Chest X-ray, AP view. Patient: 64 years old, sex F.
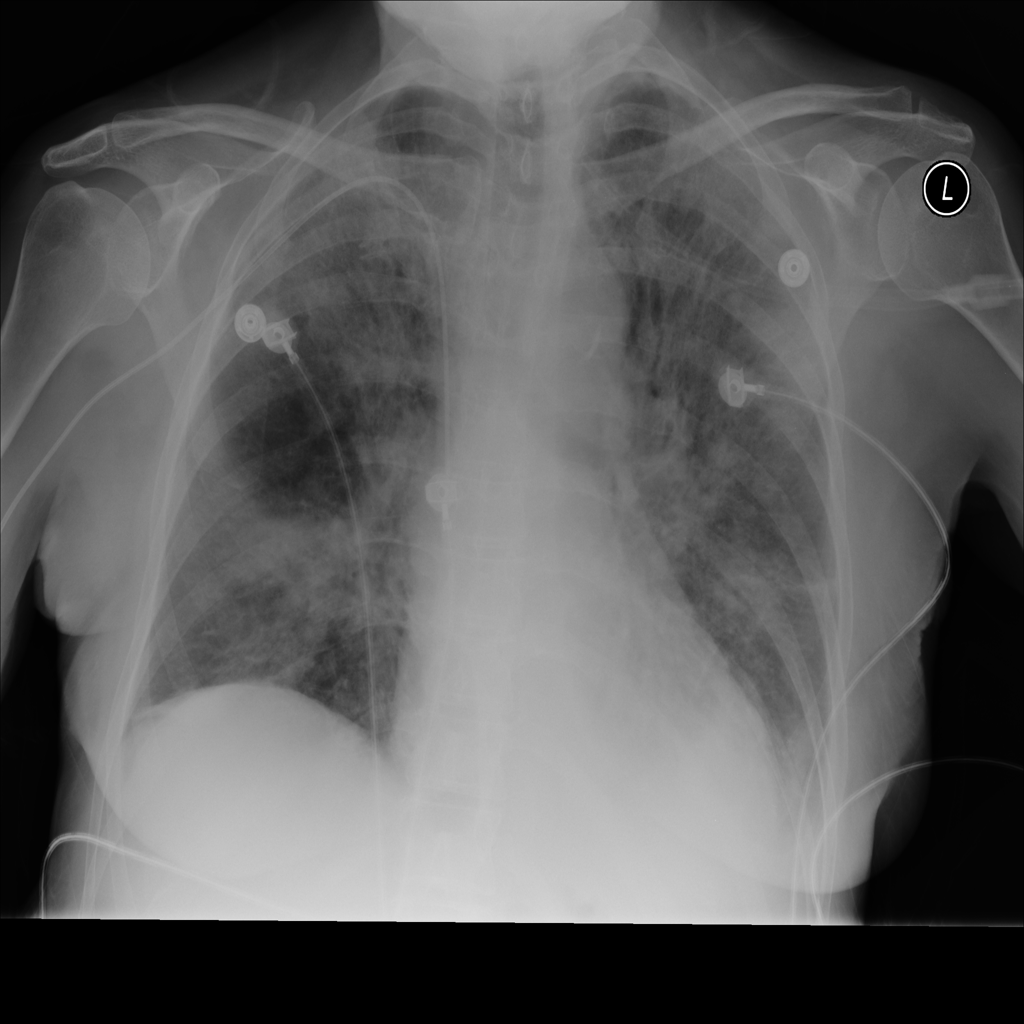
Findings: Cardiomegaly, Effusion, Infiltration